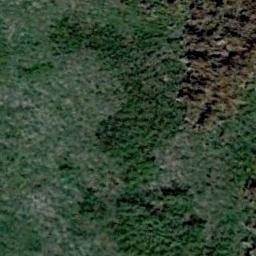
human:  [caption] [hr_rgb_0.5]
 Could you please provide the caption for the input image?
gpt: The meadow is dense but uneven .

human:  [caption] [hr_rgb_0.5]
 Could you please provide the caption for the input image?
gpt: A large dark green and light green mixed grass .

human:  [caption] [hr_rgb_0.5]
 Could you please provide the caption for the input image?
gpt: The entire image is dominated by grass .

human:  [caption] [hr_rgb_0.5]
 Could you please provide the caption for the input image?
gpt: This meadow has dense grasses of different height and colors .

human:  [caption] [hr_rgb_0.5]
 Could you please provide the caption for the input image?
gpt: There are some green bushes and brown rocks on the meadow .